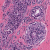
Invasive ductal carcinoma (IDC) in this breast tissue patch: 0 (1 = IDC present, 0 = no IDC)